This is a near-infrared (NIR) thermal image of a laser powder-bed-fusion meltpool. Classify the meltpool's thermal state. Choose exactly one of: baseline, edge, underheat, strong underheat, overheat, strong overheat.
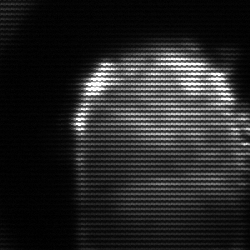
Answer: baseline